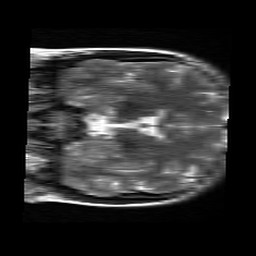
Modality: T2w
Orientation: coronal
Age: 21
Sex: female
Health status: healthy
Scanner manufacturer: siemens
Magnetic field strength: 3 T
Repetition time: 4.01 s
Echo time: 0.116 s